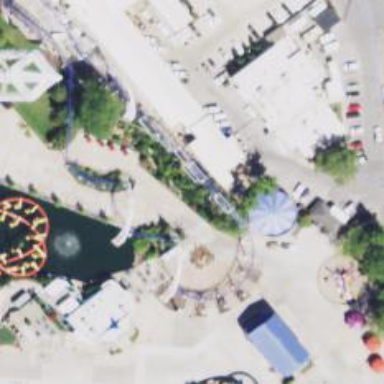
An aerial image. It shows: Thrilling roller coaster attraction.